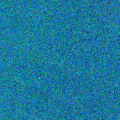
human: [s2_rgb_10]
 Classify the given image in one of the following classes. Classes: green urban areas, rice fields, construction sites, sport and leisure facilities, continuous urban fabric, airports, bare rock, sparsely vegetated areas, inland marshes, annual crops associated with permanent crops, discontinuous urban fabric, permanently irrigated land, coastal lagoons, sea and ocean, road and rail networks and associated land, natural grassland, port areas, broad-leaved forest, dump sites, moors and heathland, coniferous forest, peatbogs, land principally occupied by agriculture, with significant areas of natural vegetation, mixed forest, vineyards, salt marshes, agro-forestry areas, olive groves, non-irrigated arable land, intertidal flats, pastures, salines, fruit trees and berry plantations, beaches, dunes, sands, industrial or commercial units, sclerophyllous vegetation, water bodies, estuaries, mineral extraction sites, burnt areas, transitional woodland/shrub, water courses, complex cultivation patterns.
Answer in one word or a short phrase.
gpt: sea and ocean